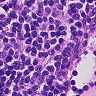
Metastatic tissue present: no